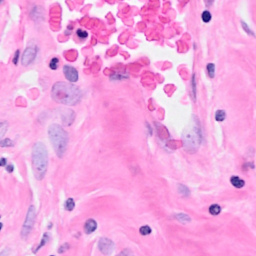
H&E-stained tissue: Breast